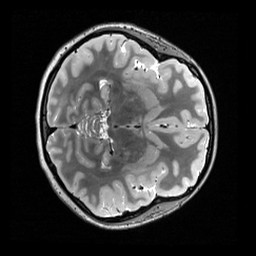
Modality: T2w
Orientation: axial
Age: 21
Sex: female
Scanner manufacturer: siemens
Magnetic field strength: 3 T
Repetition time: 3.2 s
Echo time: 0.565 s